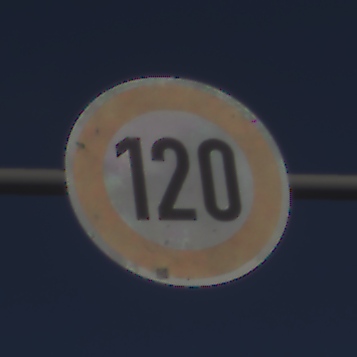
Verkehrszeichen: Geschwindigkeit120
Umgebung: Outdoor, Nature
Tageszeit: MorningAfternoon
Wetter: PartlyCloudy
Licht: Natural
Jahreszeit: NotSpecified
Kontrast: HighContrast